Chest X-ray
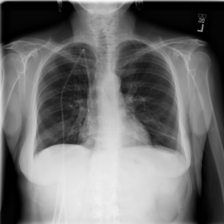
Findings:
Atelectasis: negative
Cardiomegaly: negative
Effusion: negative
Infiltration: negative
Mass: negative
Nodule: negative
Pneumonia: negative
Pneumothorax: negative
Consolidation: negative
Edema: negative
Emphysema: negative
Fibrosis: positive
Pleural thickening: negative
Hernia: negative